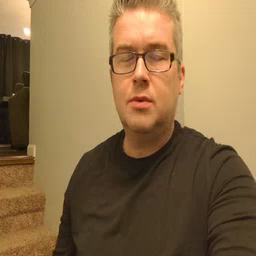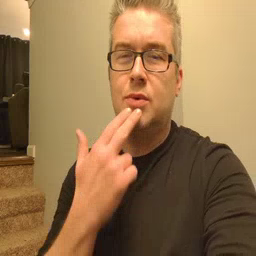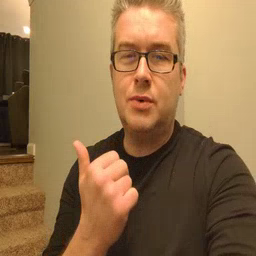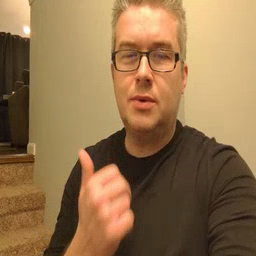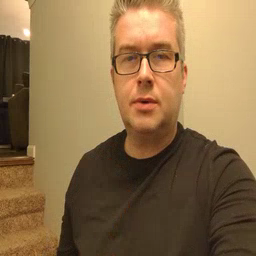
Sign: cute